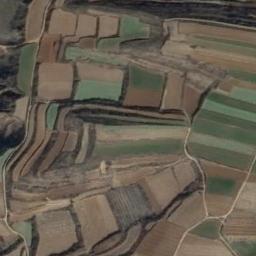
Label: terrace